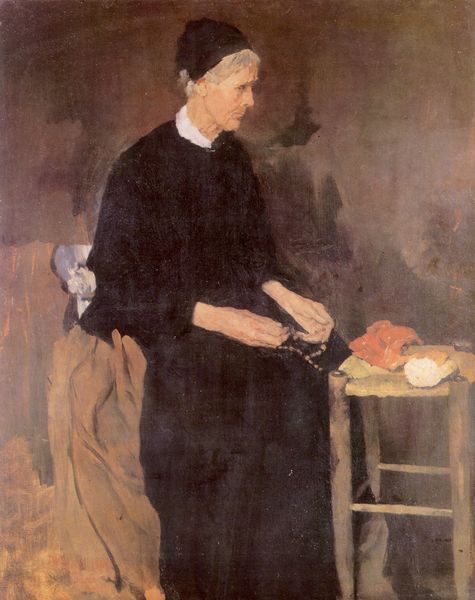
Titel: Die alte Pariserin
Künstler: Wilhelm Maria Hubertus Leibl
Standort: Köln
Institution: Wallraf-Richartz-Museum
Schlagwörter: dunkel, gemälde, gott, hand, kopf, mann, schatten, umhang, weiß, ocker, sitzen, braun, finger, frau, frisur, grau, haar, hintergrund, holz, hut, kleid, licht, mund, nase, ohr, orange, profil, raum, schwarz, stuhl, tisch, zeichnung, zimmer, dame, rot, tuch, beige, haube, malerei, alt, kappe, mütze, wand, alte, arm, bibel, bluse, falten, gesicht, inkarnat, kleidung, kragen, mensch, sehen, stein, trauer, bildnis, hände, portrait, porträt, auge, gewand, haare, kutte, mantel, realismus, sessel, sitzend, stoff, decke, madame, perle, perlen, rosa, sack, beine, deutschland, alte dame, kette, mauer, hocker, schemel, chair, church, hands, hat, papst, priest, red, stool, white, essen, black, collar, duktus, face, female, gray, grey, hair, lady, nose, old, painting, robe, sitting, table, witwe, woman, yellow, seitenansicht, sitzt, bett, blanket, tischchen, brot, tasse, brown, stube, schoß, perlenkette, bayern, kloster, nonne, beten, gebet, schwester, tracht, profile, wood, zelle, leibl, versunken, napkin, karg, man, brauntöne, hunger, andacht, ear, mönch, eyes, zentrum, greisin, korbstuhl, rosenkranz, alte frau, oma, armut, color, purple, shadow, cap, chin, coat, elderly, mouth, scarf, old man, necklace, person, mager, human, pose, prayer, art, farbflecken, gazing, monk, klausur, eye, cloth, erasmus, praying, schämel, hollz, stuhl sitzen, finder, sleeves, raunm, madam, verhärmt, knife, querstäbe, kirche, holly, schämerl, catholic, bread, seitenporträt, frau mütze, clothe, pfarrer, priester, throat, balck, bußkette, amulet, rosary, beads, prayer beads, abendmahl, nackte wand, alter mann, stiftsdame, jawline, paintinf, tabernacle, katholizismus, schwarzes gewand, wooden stool, betenfrau, rosemary